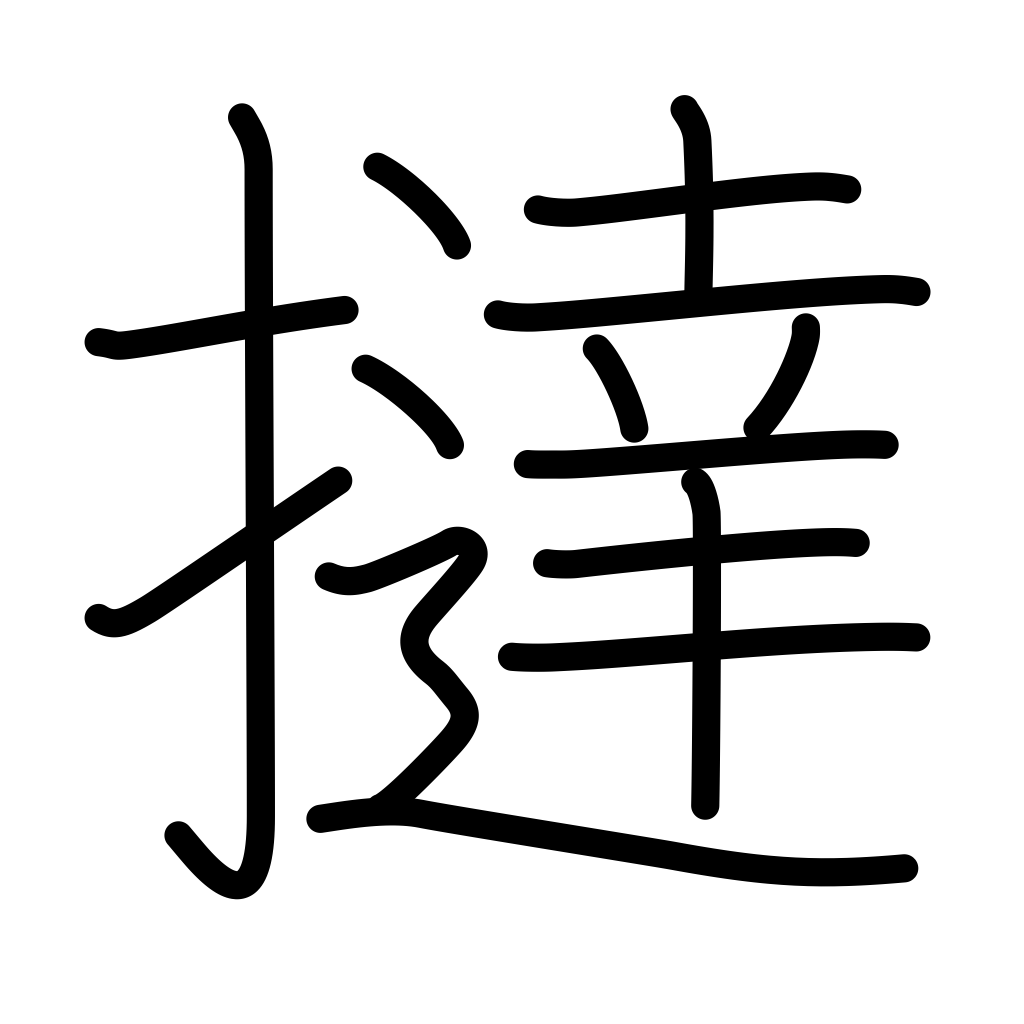
Meaning: whip, flog, strike